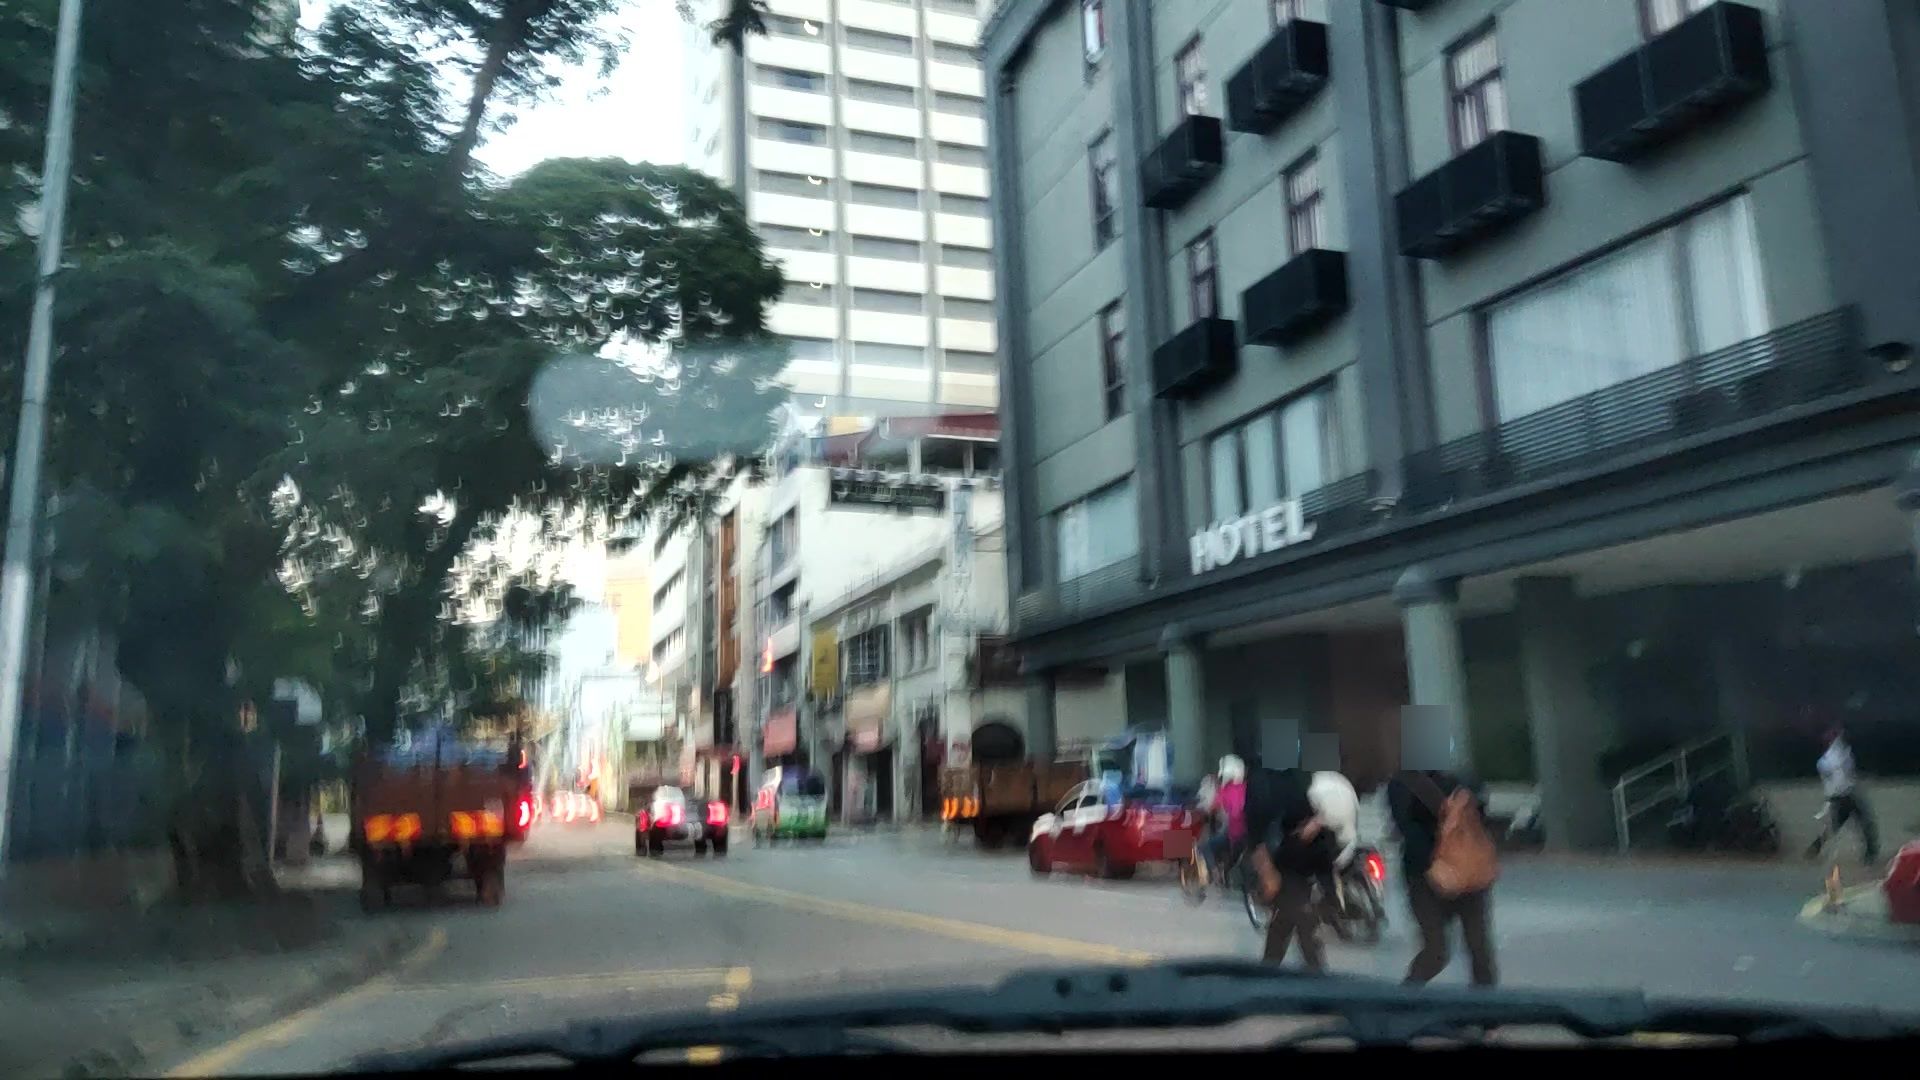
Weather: clear
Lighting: day
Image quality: slightly poor
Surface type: driving surface
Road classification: bus_stop
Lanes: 3
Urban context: urban centre
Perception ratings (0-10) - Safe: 4.23, Lively: 8.56, Beautiful: 8.39, Boring: 2.72, Depressing: 3.9, Wealthy: 4.39